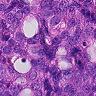
Metastatic tissue present: yes